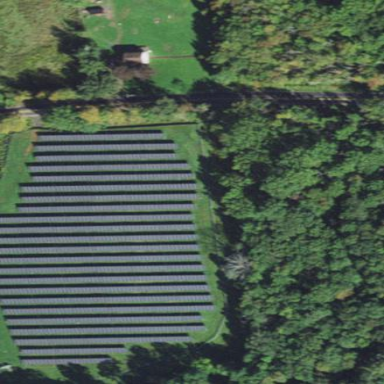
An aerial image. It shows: Solar power plant with photovoltaic technology generating electricity.